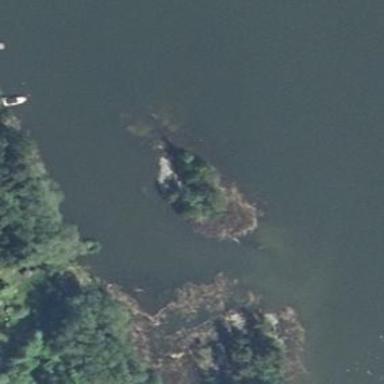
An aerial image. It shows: Islet.